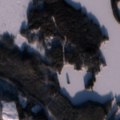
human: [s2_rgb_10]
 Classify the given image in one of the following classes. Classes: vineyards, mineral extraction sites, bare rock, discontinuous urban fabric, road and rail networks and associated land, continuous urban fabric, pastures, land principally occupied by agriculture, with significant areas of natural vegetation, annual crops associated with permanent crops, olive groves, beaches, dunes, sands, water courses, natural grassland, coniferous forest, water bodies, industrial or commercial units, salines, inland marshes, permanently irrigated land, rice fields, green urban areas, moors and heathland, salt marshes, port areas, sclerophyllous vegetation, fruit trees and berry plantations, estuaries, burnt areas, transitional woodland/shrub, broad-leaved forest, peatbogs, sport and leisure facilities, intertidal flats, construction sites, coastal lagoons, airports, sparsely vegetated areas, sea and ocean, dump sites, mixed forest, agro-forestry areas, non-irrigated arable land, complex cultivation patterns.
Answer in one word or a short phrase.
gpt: coniferous forest, mixed forest, water bodies